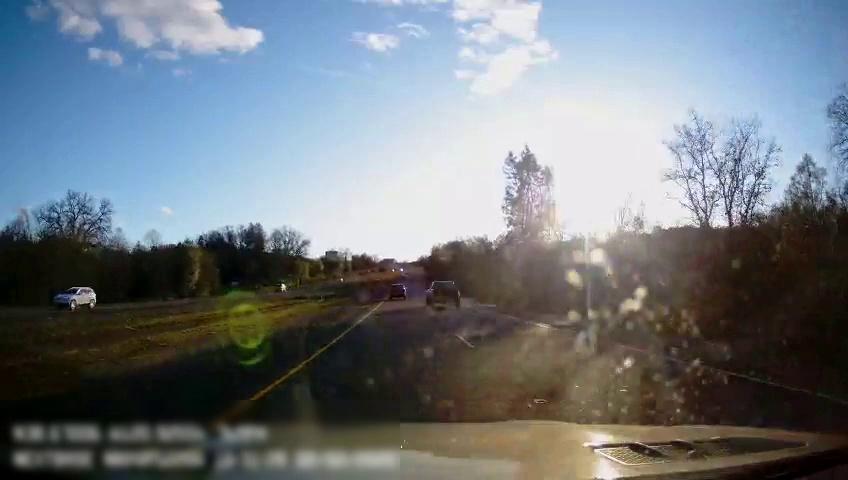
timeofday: Day
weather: Sunny
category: Drivable Space
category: Drivable Space
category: Vehicles | Truck
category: Vehicles | SUV
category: Vehicles | SUV
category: Vehicles | SUV
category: Lanes | Current Lane
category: Lanes | Current Lane
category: Lanes | Alternate Lane